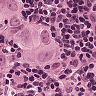
Metastatic tissue present: yes